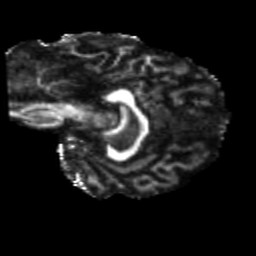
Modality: FA
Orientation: sagittal
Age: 57
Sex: female
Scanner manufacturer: siemens
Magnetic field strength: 3 T
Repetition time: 5.25 s
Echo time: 0.08 s